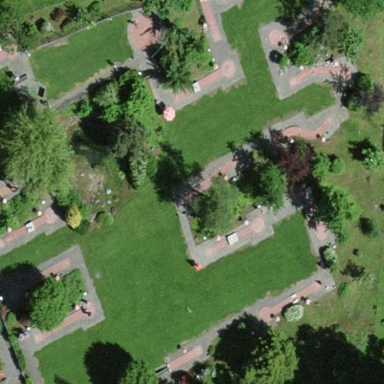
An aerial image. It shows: Miniature golf course.